This time-frequency spectrogram was computed from a bearing vibration snapshot; brighter regions carry more energy. Determine the bearing's health state. Answer with exactly one of: normal, inner_race, outer_race, ball.
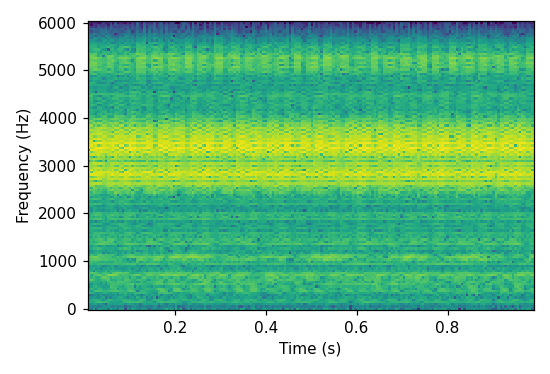
Answer: outer_race